Question: I have plotted several lines and I am wondering how to change the symbol in the legend to go from the thin line to a full block.
I am trying to go from

(while using geom_line and not geom_bar)
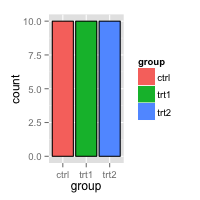
Answer: You can use function 'guides()' and then with argument 'override.aes=' set line 'size=' (width) to some large value. To remove the grey area around the legend keys set 'fill=NA' for 'legend.key=' inside 'theme()'.
'''
df<-data.frame(x=rep(1:5,each=3),y=1:15,group=rep(c("A","B","C"),each=5))
ggplot(df,aes(x,y,color=group,fill=group))+geom_line()+
guides(colour = guide_legend(override.aes = list(size = 10)))+
theme(legend.key=element_rect(fill=NA))
'''